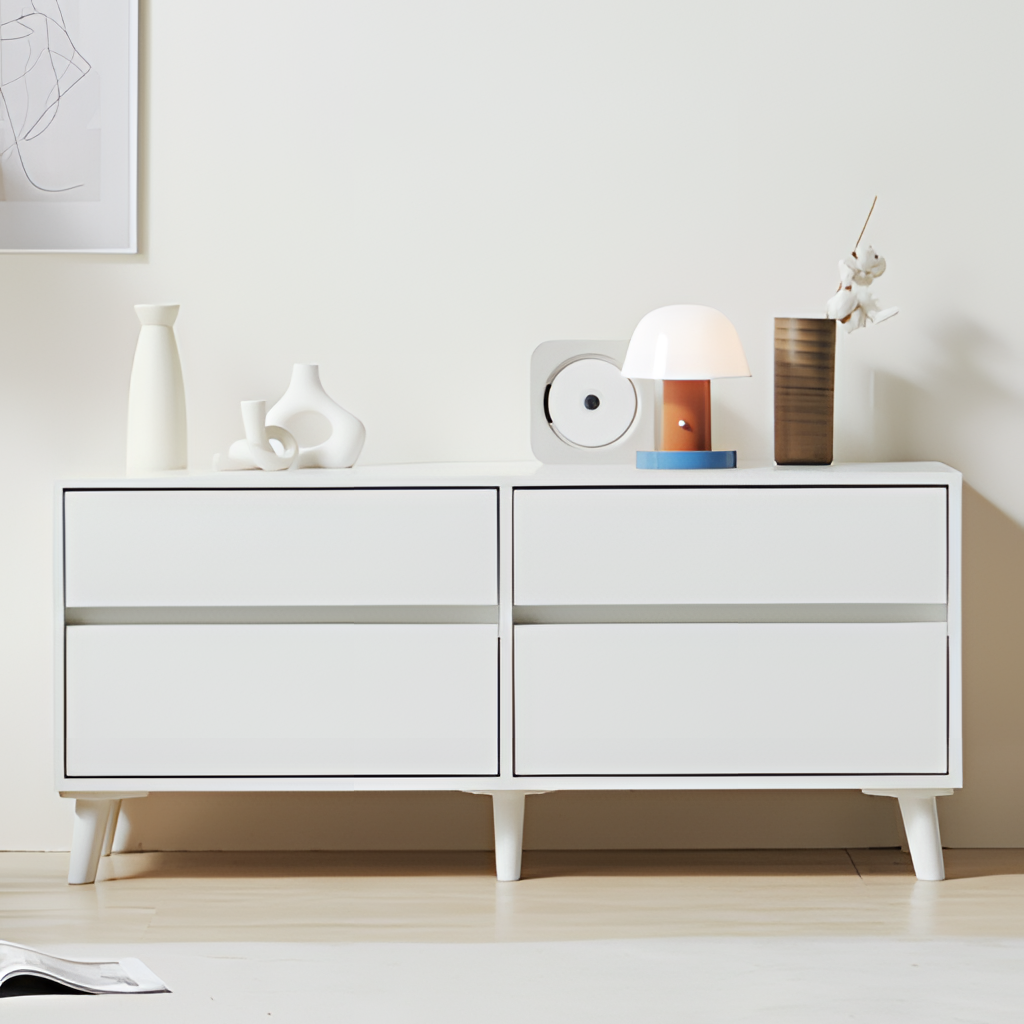
white wood dresser, living room, minimalist, white paint wallpaper, with solid pattern, wood flooring, with plank pattern